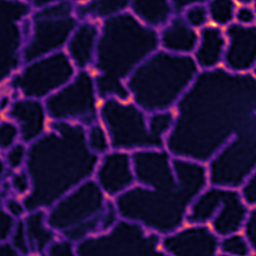
Label: Super-resolution ER image